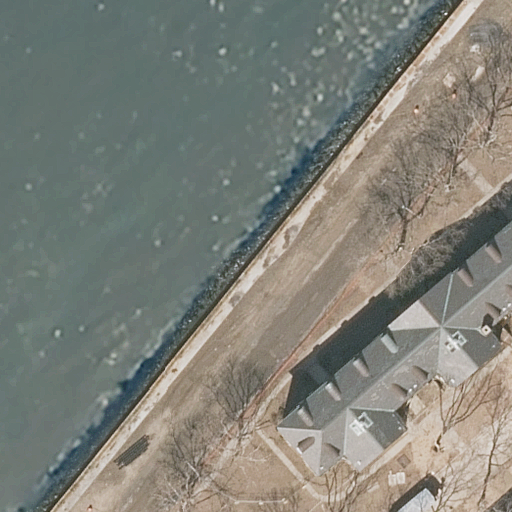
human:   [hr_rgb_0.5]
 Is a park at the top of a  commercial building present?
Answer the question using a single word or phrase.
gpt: no

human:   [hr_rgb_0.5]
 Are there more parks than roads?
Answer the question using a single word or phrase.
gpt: no

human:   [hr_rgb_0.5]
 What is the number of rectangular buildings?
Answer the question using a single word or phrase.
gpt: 0

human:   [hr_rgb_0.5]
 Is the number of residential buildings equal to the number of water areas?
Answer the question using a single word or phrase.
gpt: yes

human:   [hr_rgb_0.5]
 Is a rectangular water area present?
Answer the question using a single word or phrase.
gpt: yes

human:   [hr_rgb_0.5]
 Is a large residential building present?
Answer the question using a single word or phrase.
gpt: no

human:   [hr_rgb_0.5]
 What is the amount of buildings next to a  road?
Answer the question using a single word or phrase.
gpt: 1

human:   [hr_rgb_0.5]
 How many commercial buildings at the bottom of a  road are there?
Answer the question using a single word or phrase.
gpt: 0

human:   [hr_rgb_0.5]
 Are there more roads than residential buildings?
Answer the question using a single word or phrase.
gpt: yes

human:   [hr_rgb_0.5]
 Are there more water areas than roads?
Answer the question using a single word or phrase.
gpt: no

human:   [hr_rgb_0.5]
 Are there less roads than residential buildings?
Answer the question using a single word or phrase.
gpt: no

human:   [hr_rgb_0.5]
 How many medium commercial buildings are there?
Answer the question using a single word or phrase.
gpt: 0

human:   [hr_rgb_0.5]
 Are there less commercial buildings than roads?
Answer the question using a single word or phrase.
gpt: yes

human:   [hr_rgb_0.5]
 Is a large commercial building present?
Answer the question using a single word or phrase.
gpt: no

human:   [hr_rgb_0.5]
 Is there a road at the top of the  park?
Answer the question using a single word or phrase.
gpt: no

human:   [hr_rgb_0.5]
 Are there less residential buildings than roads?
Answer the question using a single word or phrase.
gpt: yes

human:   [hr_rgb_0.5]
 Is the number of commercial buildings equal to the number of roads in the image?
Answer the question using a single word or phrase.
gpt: no

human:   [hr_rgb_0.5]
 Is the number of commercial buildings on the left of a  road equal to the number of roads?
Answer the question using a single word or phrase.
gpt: no

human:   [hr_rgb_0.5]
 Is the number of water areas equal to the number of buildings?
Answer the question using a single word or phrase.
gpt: yes

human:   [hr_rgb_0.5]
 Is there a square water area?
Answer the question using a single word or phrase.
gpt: no

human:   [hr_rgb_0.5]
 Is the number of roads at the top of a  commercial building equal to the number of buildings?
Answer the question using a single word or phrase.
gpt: no

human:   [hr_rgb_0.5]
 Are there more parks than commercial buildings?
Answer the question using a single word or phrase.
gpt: yes

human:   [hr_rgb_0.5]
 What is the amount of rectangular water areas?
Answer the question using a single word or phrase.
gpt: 1

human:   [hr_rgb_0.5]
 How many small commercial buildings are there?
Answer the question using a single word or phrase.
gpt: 0

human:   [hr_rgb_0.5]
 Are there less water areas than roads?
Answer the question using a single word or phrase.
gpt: yes

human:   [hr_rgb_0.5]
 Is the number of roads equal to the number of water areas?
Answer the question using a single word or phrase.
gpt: no

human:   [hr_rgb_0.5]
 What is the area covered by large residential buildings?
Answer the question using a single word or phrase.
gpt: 0m2

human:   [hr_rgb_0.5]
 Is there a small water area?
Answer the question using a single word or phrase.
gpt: no

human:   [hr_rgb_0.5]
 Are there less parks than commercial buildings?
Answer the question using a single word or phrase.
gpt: no

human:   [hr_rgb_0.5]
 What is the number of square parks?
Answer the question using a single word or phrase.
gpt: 0

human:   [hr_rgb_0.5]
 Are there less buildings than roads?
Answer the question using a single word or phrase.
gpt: yes

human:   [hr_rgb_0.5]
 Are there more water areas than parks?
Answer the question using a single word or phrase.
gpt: no

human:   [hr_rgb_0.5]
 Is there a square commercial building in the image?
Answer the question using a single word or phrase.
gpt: no

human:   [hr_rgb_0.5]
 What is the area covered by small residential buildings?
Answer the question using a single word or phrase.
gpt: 0m2

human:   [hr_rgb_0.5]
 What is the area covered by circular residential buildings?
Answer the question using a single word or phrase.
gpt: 0m2

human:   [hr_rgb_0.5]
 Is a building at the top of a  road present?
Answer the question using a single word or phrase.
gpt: yes